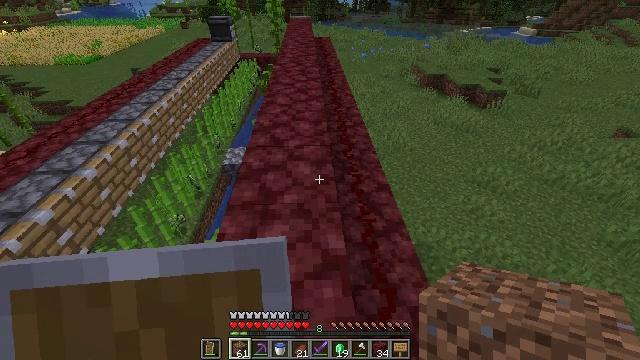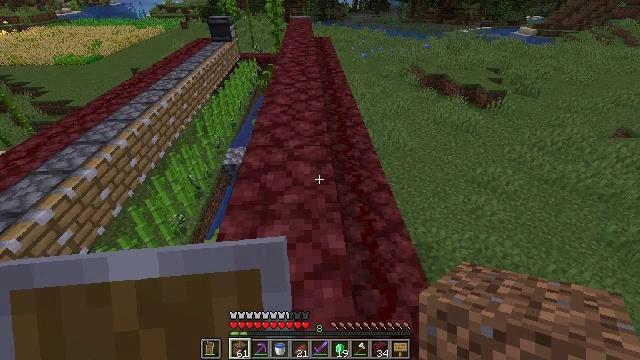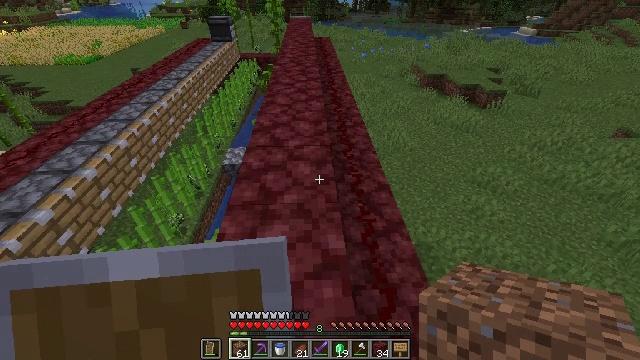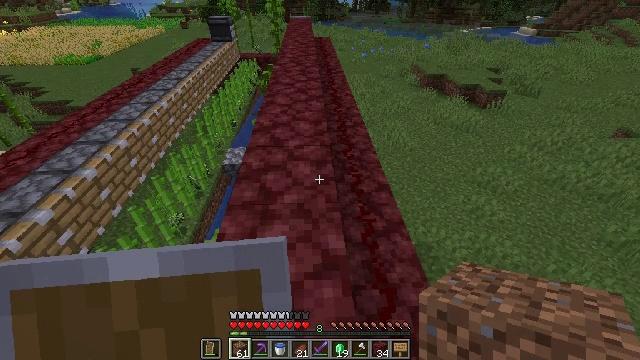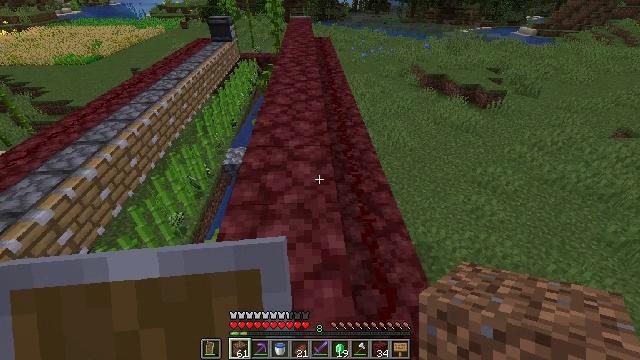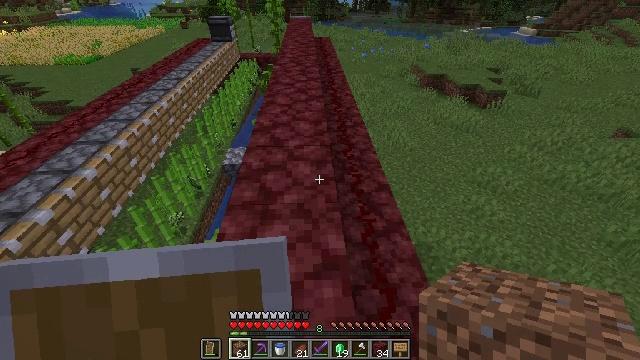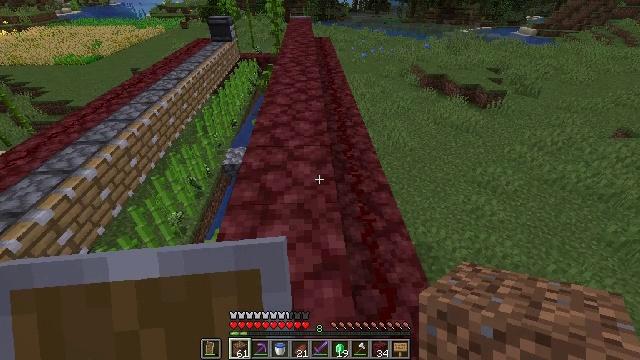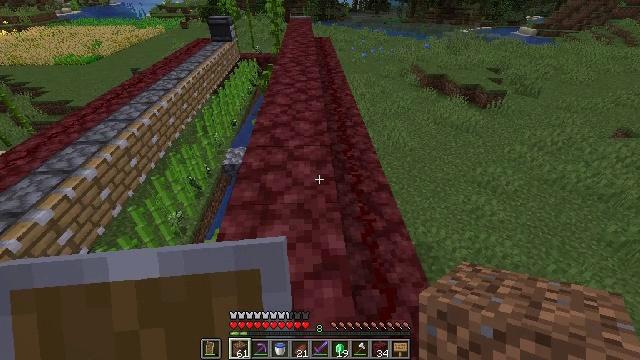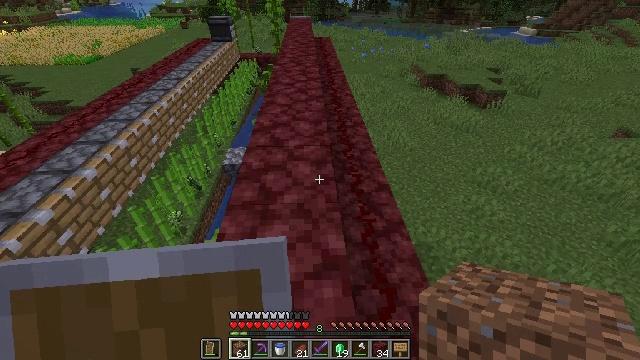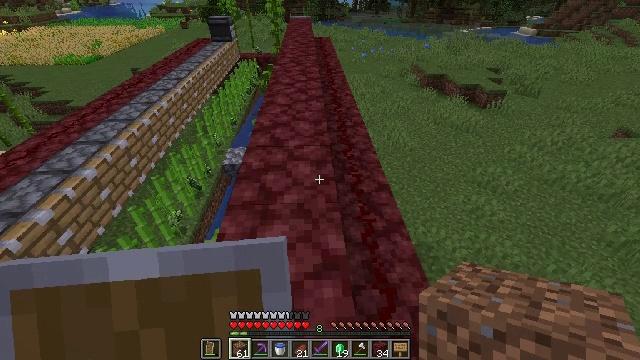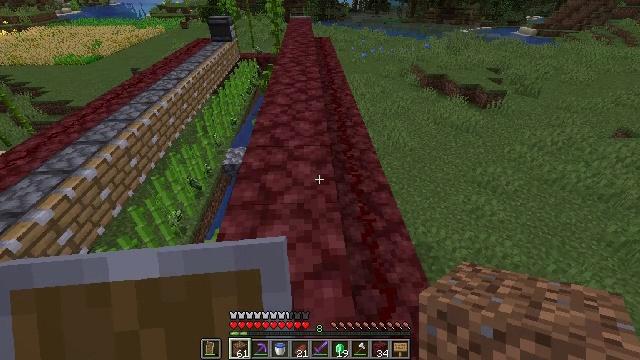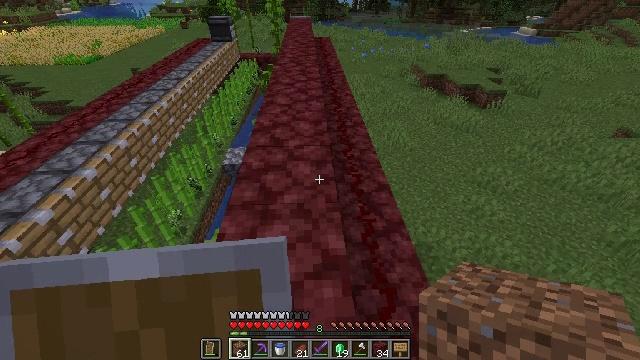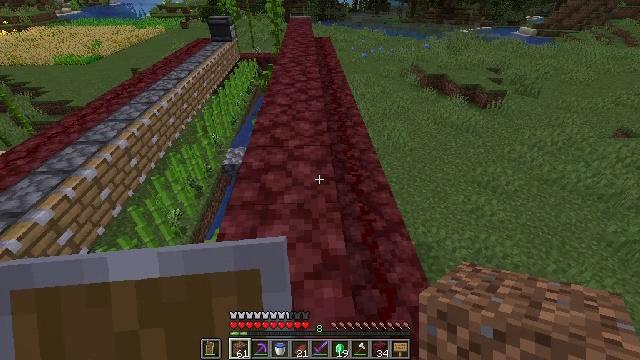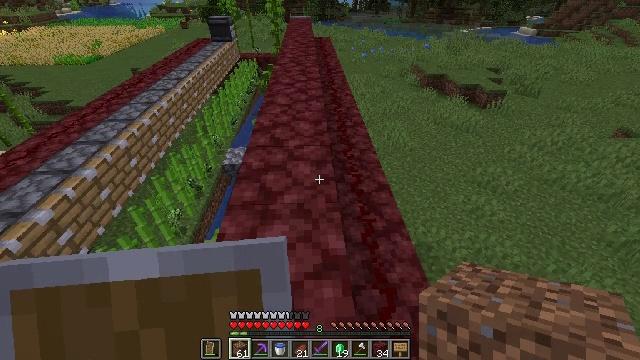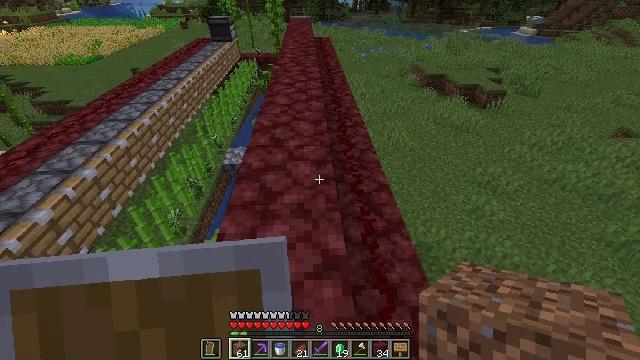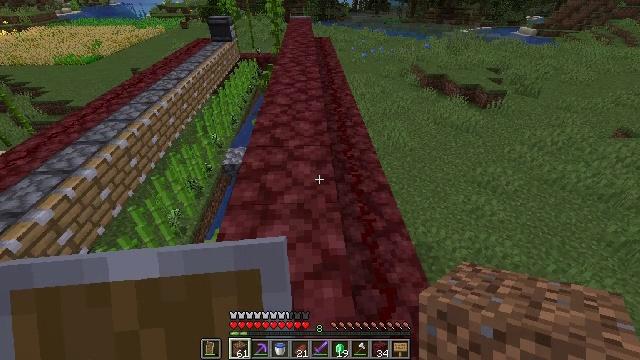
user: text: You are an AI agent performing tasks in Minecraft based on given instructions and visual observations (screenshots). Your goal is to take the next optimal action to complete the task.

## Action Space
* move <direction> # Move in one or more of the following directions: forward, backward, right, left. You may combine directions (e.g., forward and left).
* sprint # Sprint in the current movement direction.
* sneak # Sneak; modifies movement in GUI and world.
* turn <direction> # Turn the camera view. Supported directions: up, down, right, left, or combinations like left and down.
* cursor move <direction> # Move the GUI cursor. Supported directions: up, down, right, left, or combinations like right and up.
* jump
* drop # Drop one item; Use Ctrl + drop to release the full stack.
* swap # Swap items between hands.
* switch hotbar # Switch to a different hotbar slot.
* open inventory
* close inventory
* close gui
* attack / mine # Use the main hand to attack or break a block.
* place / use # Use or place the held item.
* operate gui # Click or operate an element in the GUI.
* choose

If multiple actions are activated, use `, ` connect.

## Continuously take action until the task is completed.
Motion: motion action
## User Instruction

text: Harvest bamboo from the farm.
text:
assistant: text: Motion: no_op
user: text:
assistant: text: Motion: no_op
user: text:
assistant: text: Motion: no_op
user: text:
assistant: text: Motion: no_op
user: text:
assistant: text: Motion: no_op
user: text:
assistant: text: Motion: no_op
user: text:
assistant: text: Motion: no_op
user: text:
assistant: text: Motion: no_op
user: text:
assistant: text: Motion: no_op
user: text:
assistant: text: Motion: no_op
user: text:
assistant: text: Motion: no_op
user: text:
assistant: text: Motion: no_op
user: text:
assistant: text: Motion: no_op
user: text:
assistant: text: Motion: no_op
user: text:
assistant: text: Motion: no_op
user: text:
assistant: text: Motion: no_op
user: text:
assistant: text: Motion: no_op
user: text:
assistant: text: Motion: no_op
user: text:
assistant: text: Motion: no_op
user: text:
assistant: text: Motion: no_op
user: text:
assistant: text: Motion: no_op
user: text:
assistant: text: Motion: no_op
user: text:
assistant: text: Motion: no_op
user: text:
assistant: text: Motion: no_op
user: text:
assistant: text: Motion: no_op
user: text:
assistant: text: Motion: no_op
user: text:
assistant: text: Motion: no_op
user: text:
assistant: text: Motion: no_op
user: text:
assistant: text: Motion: no_op
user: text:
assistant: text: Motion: no_op